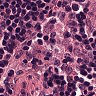
Metastatic tissue present: no